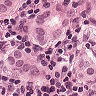
Metastatic tissue present: yes